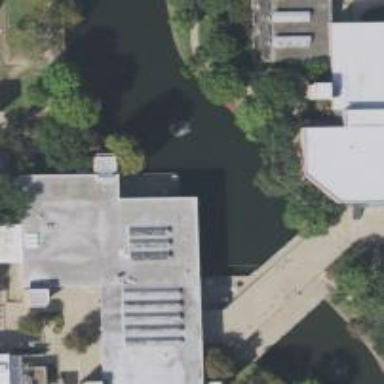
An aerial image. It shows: College building.